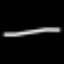
Label: line